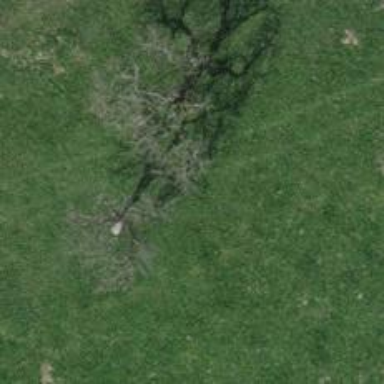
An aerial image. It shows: Beautiful tree in nature.